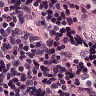
Metastatic tissue present: no